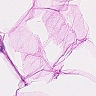
Metastatic tissue present: no